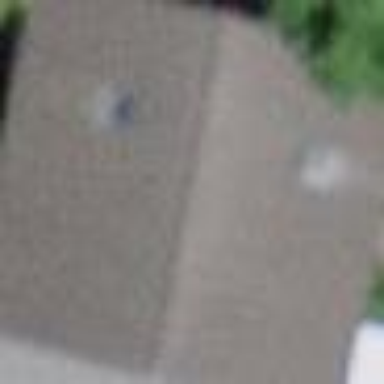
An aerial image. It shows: View of roof of building.